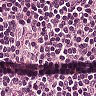
Metastatic tissue present: no